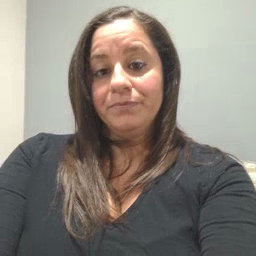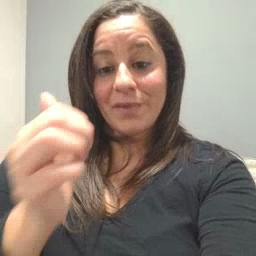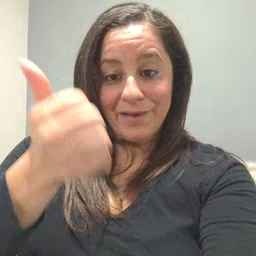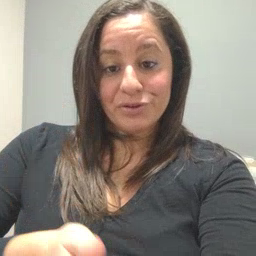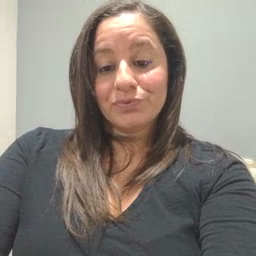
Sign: every